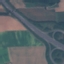
Land use / land cover class: Highway